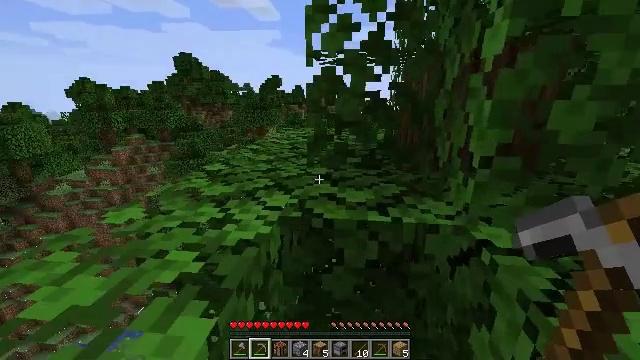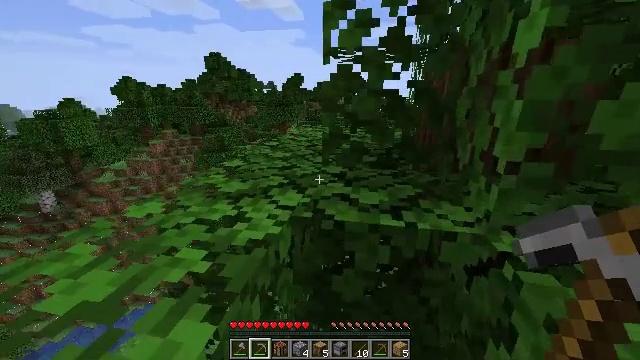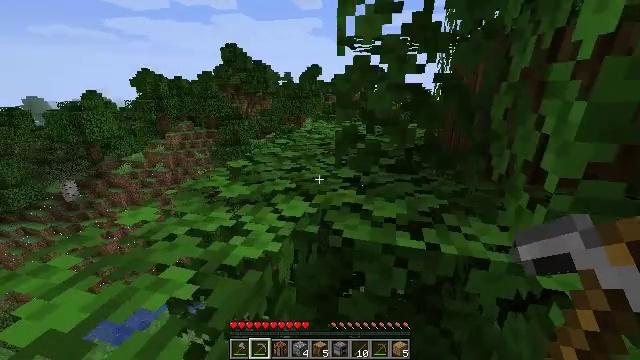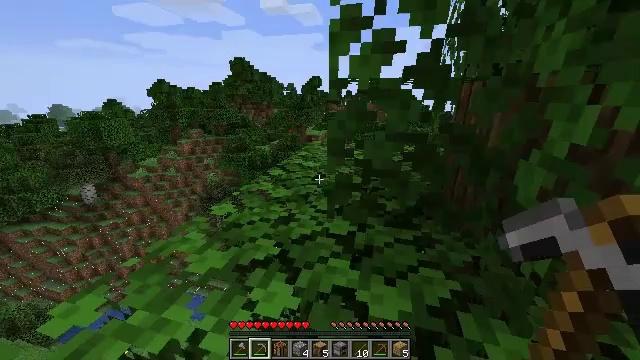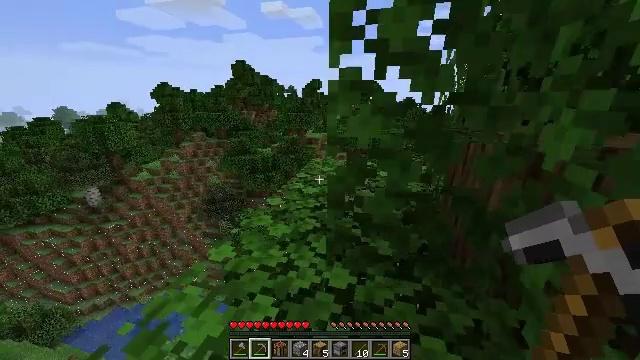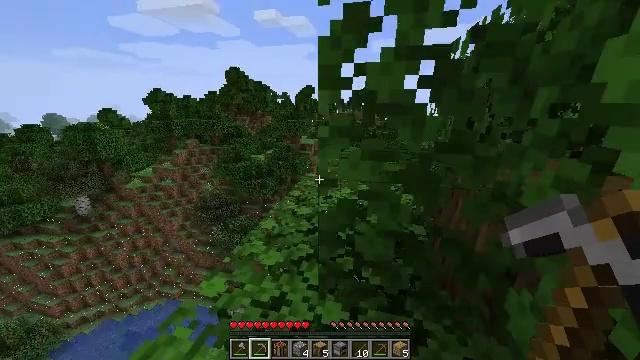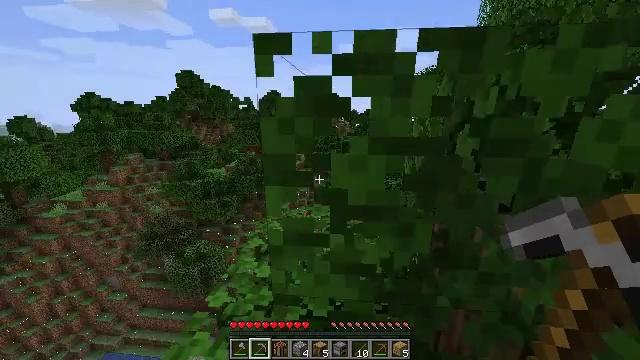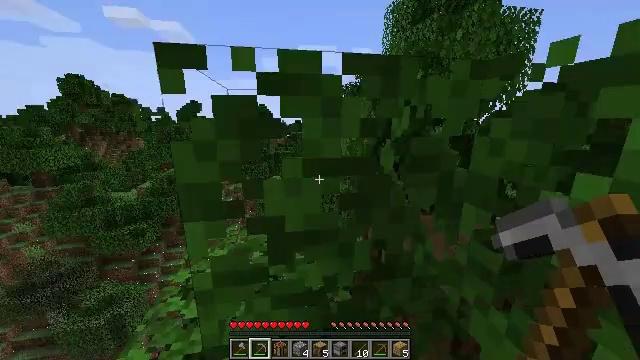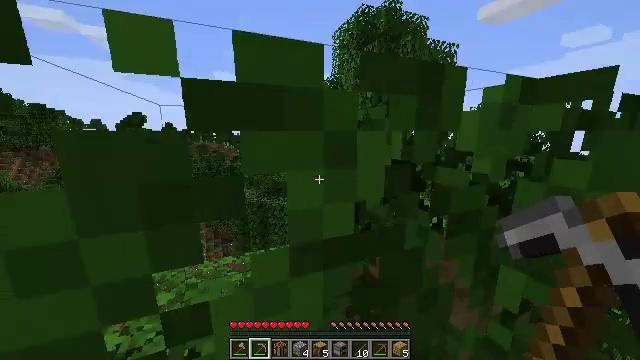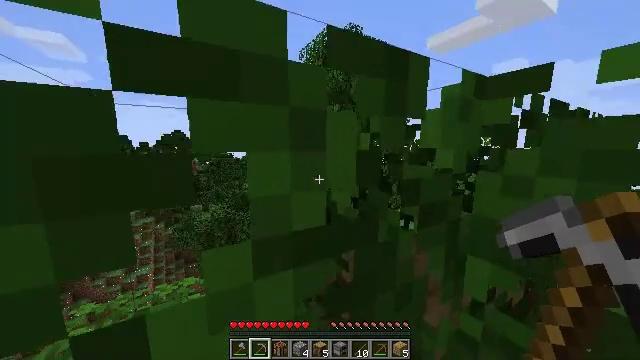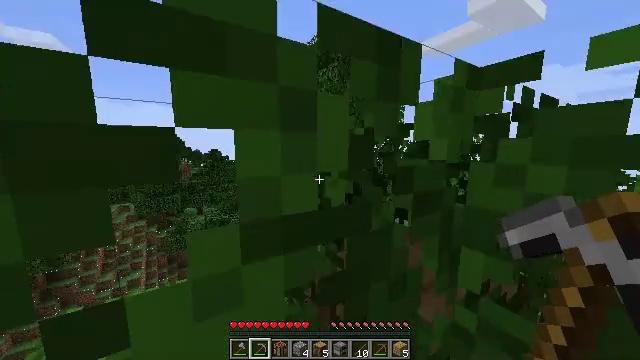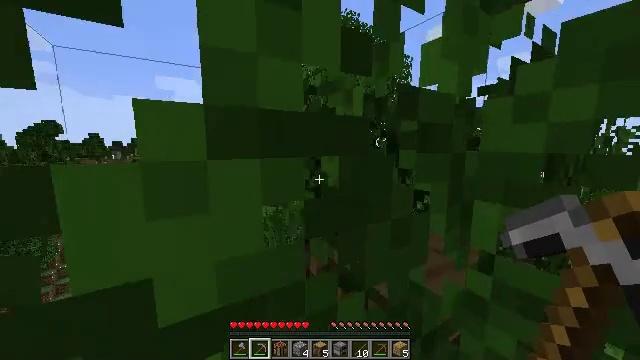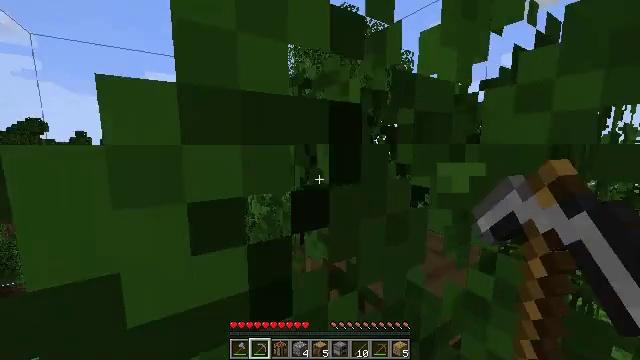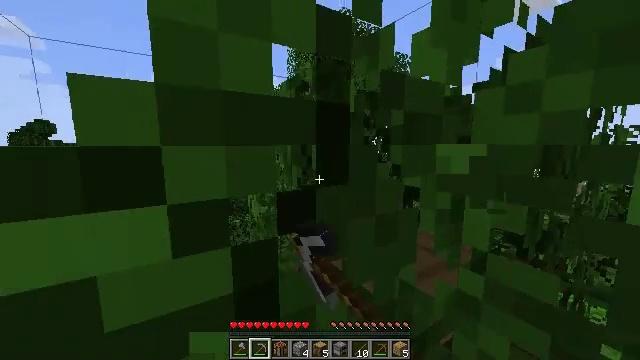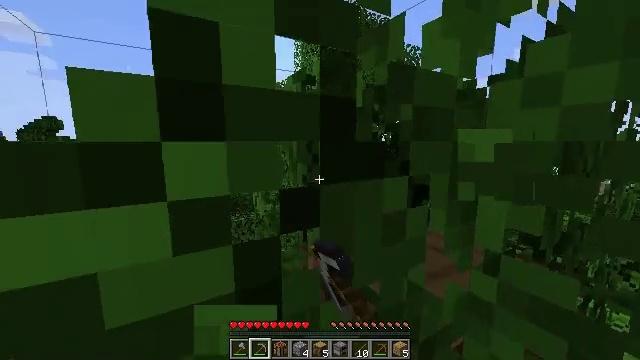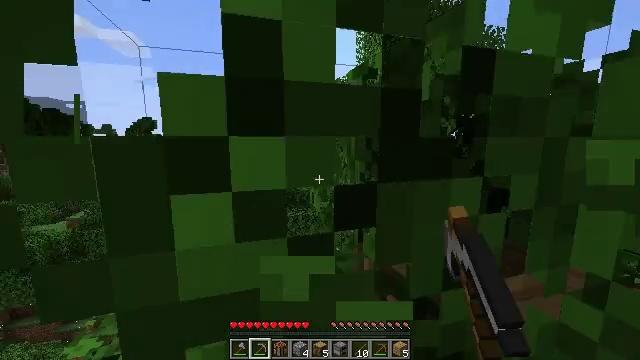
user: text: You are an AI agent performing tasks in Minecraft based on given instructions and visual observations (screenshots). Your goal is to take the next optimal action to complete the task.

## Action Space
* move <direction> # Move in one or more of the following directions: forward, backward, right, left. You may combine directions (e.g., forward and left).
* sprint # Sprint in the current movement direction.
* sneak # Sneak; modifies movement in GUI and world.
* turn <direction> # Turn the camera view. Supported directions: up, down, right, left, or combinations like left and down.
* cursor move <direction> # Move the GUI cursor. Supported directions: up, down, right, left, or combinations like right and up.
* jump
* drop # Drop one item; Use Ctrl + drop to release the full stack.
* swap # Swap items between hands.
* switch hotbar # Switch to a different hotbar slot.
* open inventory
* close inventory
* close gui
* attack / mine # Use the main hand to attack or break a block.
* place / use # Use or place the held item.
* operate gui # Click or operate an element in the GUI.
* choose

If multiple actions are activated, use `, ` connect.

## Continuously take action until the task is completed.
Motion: motion action
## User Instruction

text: Trim the tree by mining oak leaves.
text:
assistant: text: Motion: move forward, sprint, turn left and down
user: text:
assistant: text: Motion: move forward, sprint, turn left
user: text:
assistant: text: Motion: move forward, sprint, jump
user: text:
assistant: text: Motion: move forward, sprint, jump
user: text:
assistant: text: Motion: move forward, sprint, turn right and up, jump
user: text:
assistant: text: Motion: move forward, sprint, turn right and up, jump
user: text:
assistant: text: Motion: move forward, sprint, turn right and up
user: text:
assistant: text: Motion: move forward, sprint, turn right and up
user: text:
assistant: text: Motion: move forward, sprint, turn right and up
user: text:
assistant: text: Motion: turn right
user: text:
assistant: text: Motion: attack / mine
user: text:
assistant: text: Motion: attack / mine
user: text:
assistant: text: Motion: attack / mine
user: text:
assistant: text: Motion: turn left, attack / mine
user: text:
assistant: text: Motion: turn left, attack / mine
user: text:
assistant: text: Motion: turn left, attack / mine
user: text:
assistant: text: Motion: turn left, attack / mine
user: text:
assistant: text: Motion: turn left, attack / mine
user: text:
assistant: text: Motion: sprint, turn left, attack / mine
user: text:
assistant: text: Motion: move forward, sprint, attack / mine
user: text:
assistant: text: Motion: move forward, sprint, turn down, attack / mine, jump
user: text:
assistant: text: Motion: move forward, sprint, turn right and down, jump
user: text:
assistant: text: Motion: move forward, sprint, turn right and down, jump
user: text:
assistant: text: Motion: move forward, sprint, turn right and down
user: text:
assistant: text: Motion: move forward, sprint, turn right and down
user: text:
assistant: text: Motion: move forward, sprint, turn right and down
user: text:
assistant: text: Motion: move forward, sprint, turn right and down
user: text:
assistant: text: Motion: move forward and move right, sprint, turn right and down, jump
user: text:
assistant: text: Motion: move forward and move right, sprint, turn right and down, jump
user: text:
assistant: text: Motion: move forward and move right, sprint, turn right and down, jump